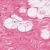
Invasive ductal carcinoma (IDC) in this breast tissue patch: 0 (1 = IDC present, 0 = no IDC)